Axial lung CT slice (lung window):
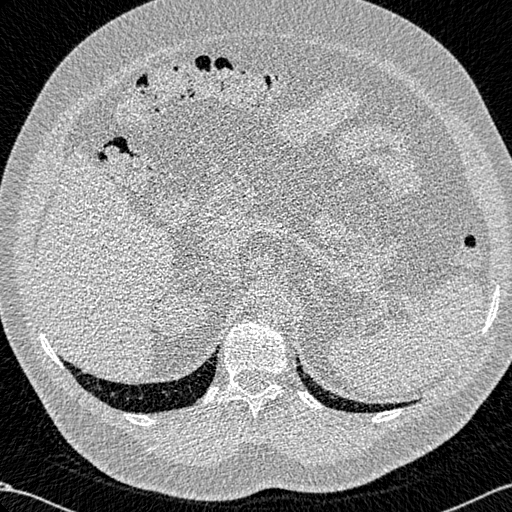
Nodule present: no